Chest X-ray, PA view. Patient: 44 years old, sex F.
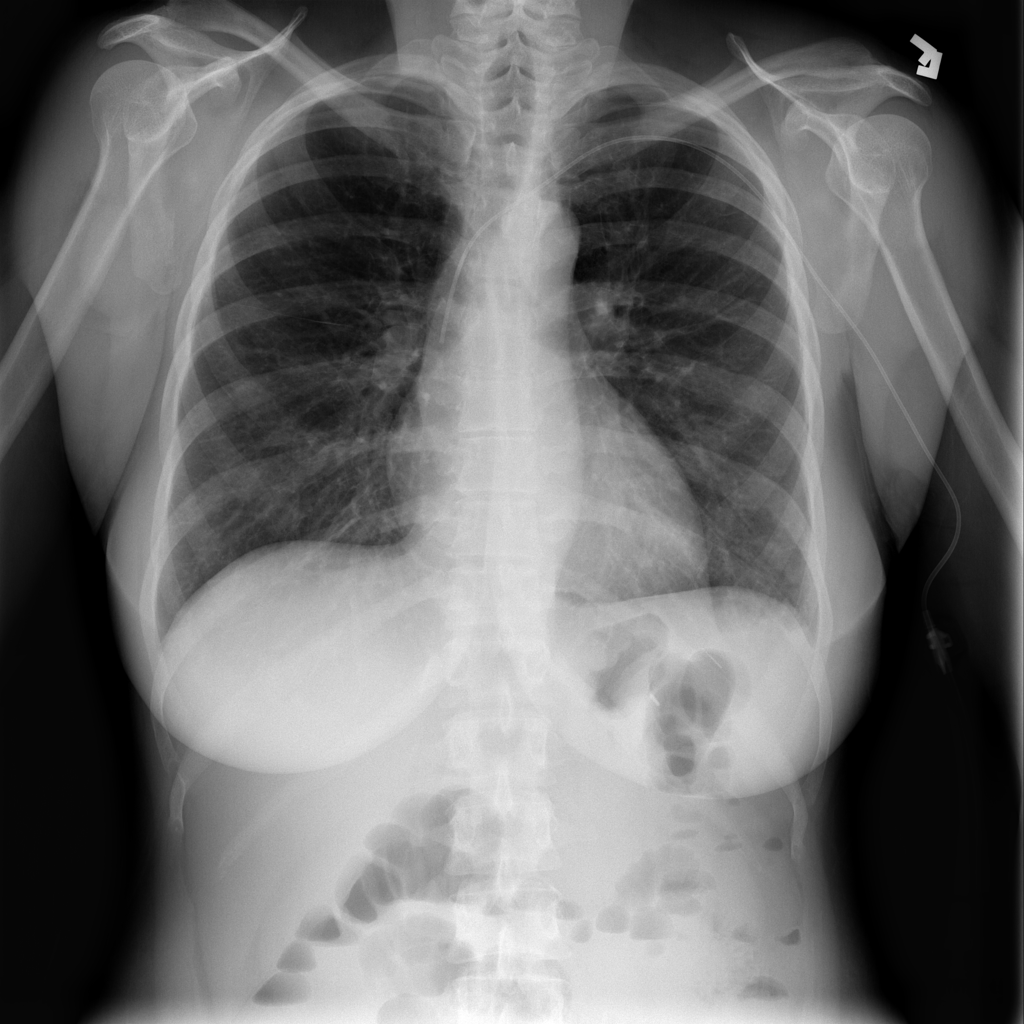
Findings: Infiltration, Pleural_Thickening